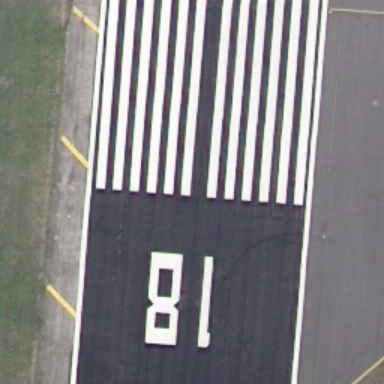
It is a straight runway with some mark lines and a number on it .